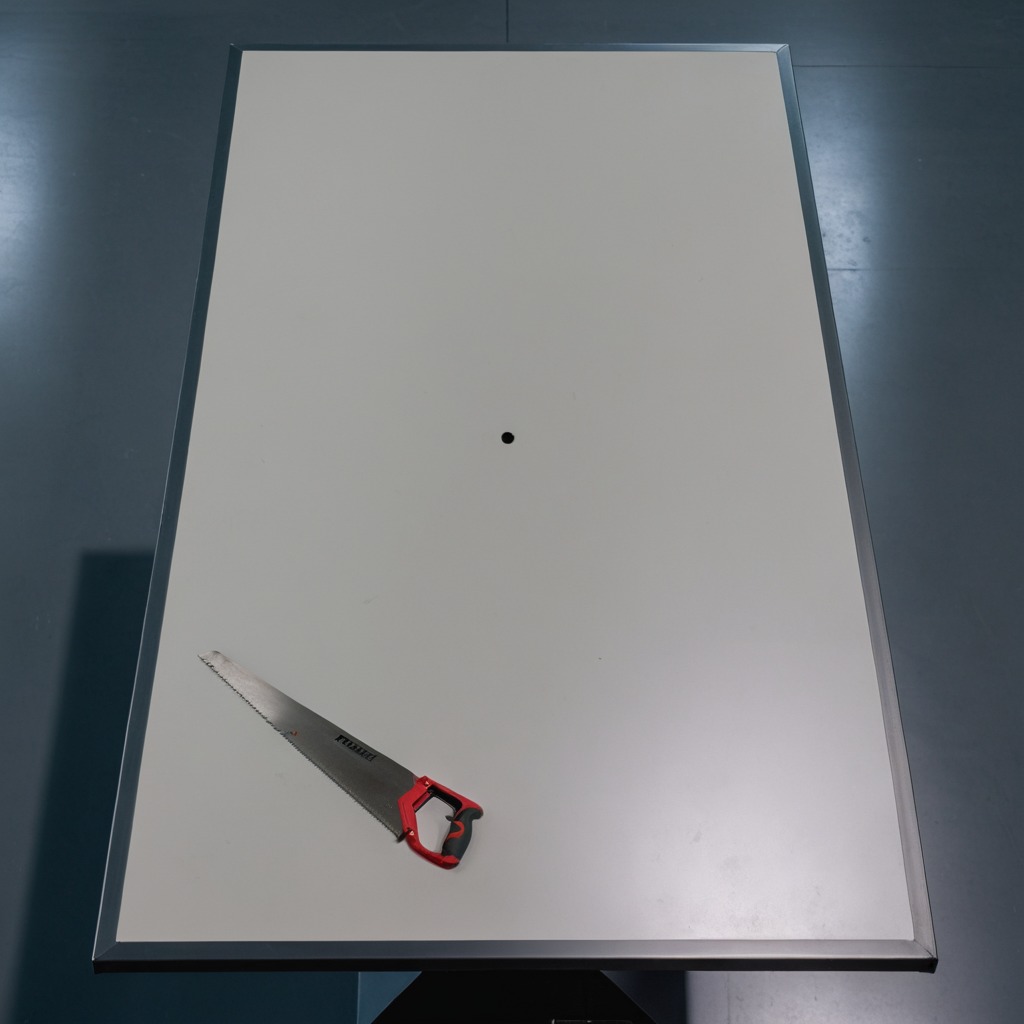
A metal saw is lying on the tabletop in the basement.